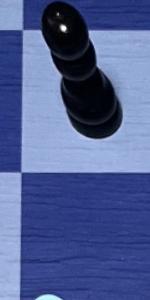
Label: Empty